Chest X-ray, PA view. Patient: 34 years old, sex M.
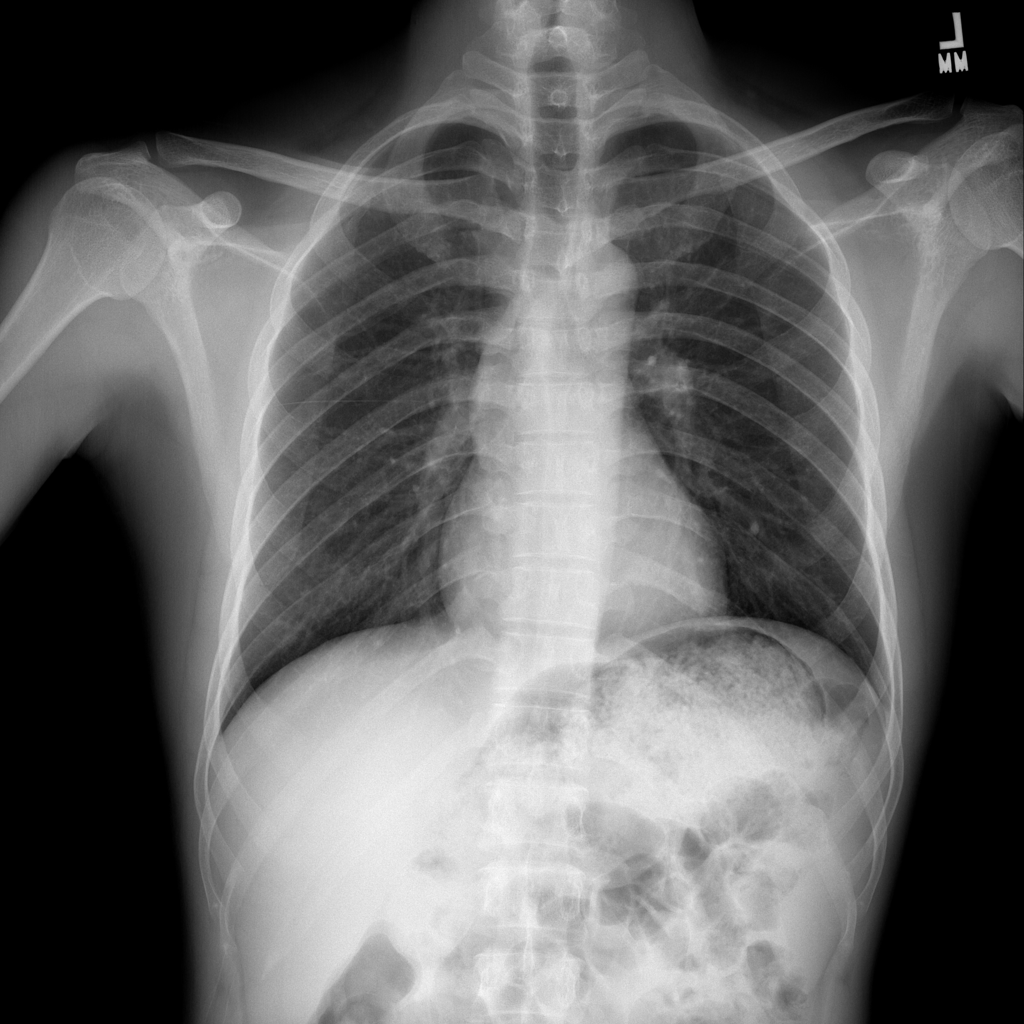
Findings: No Finding